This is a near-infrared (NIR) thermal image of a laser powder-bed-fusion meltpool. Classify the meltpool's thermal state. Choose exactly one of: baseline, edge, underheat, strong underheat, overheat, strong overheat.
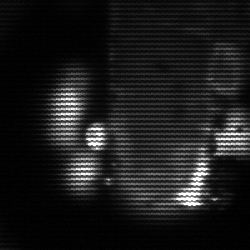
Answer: strong underheat